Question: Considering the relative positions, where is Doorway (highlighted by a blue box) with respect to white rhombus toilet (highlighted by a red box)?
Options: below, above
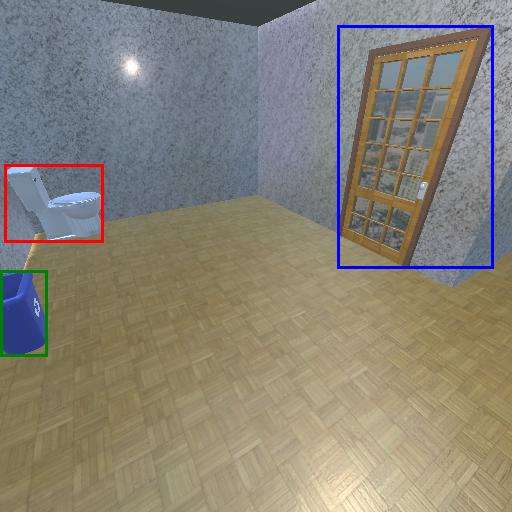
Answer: below